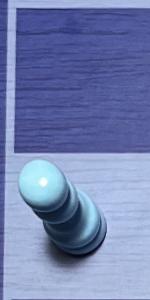
Label: Pawn_White